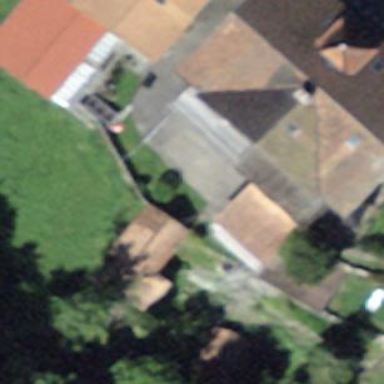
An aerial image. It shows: Residential building.